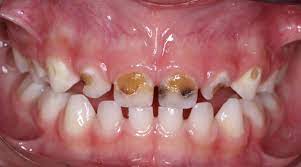
Condition: Caries